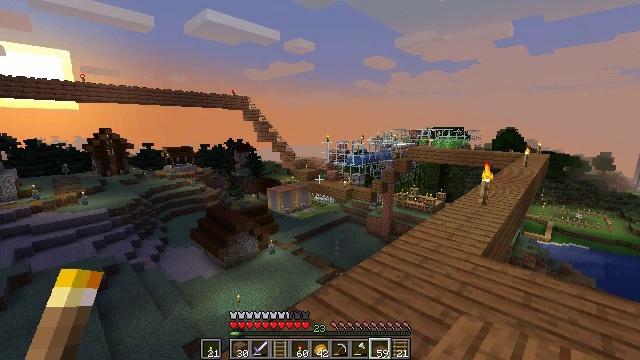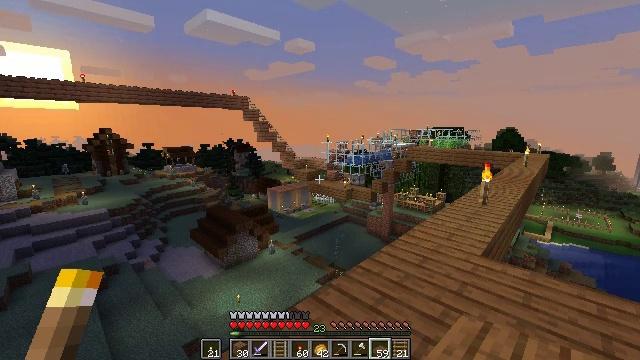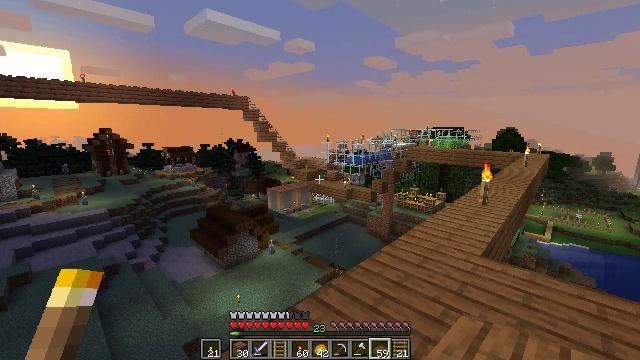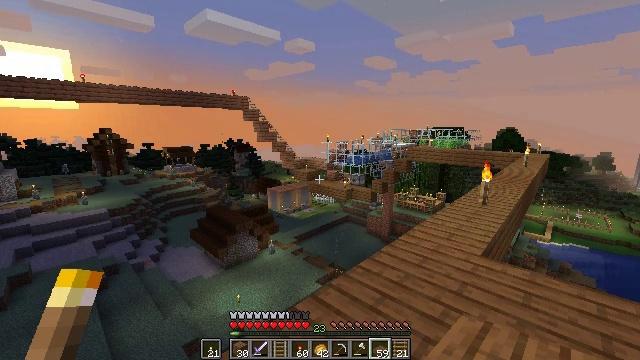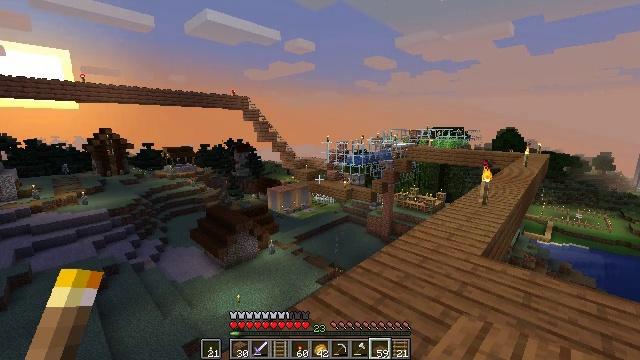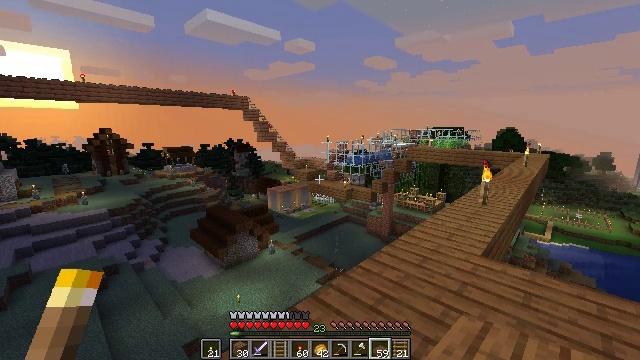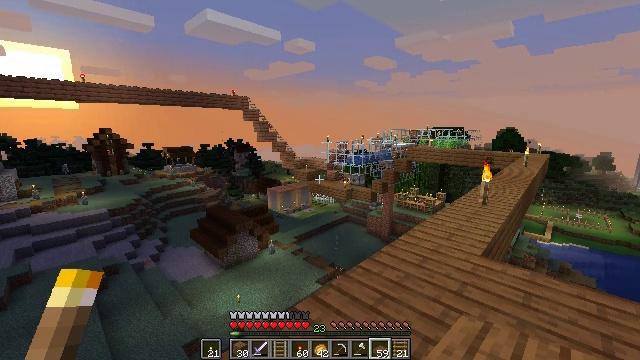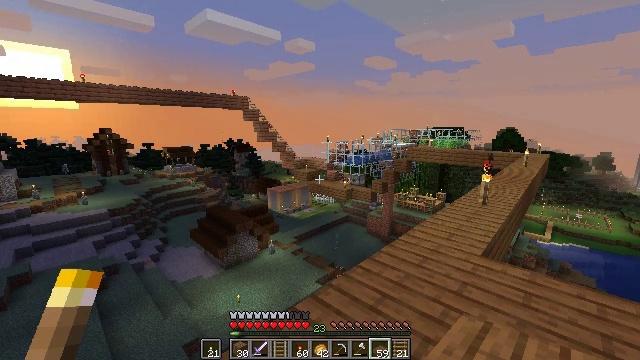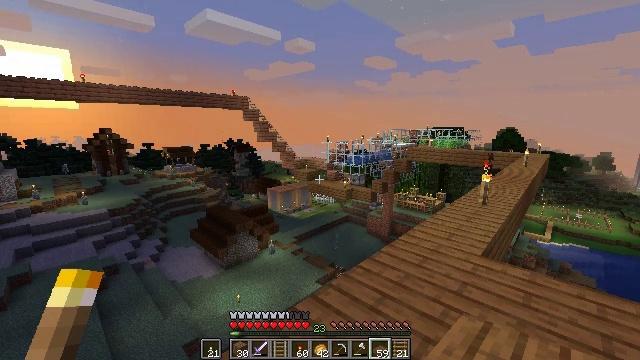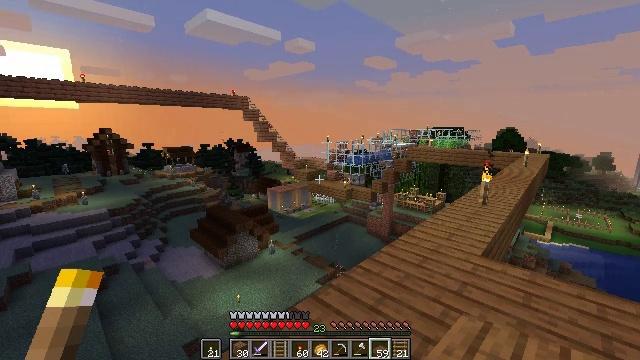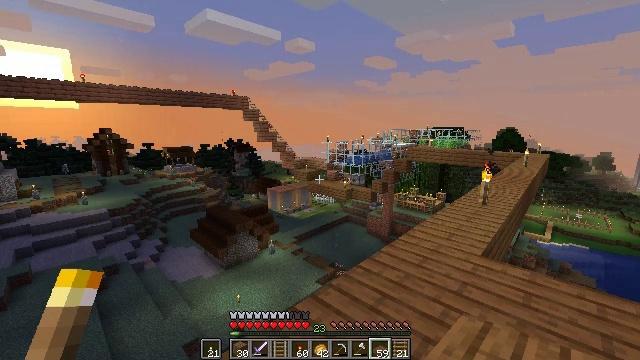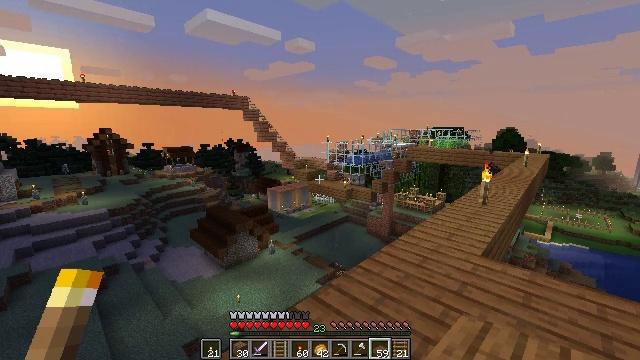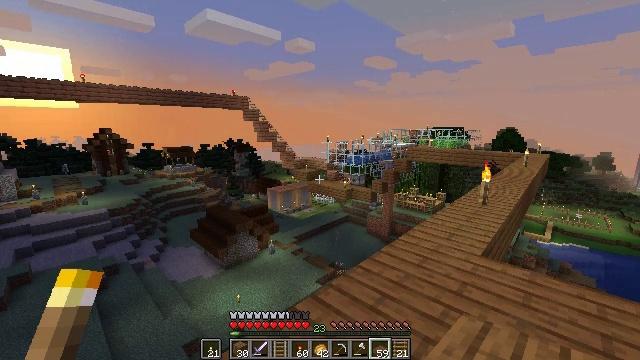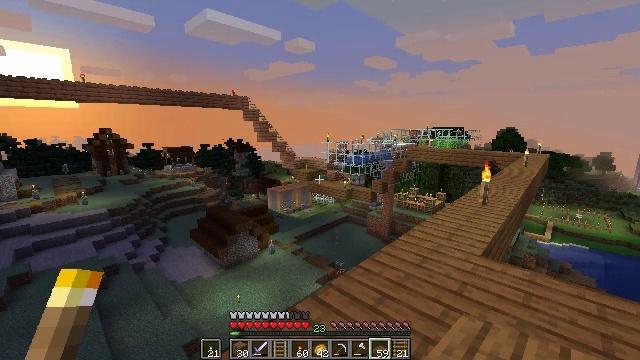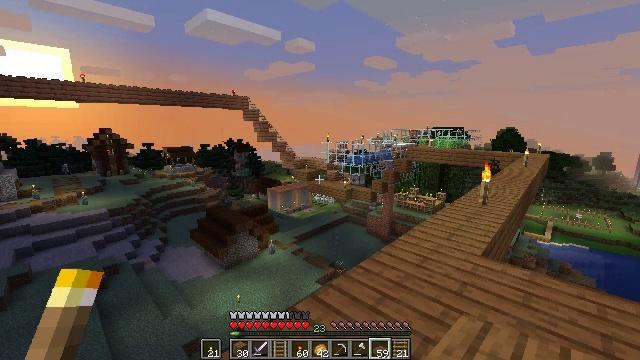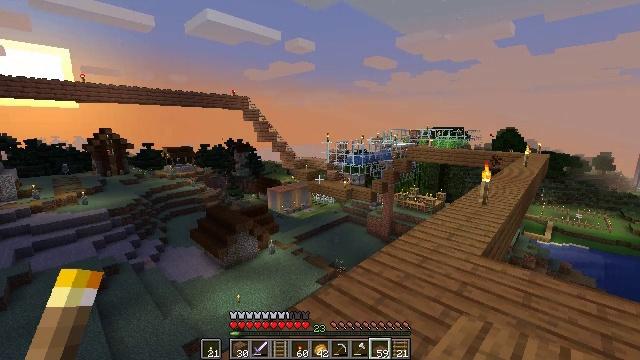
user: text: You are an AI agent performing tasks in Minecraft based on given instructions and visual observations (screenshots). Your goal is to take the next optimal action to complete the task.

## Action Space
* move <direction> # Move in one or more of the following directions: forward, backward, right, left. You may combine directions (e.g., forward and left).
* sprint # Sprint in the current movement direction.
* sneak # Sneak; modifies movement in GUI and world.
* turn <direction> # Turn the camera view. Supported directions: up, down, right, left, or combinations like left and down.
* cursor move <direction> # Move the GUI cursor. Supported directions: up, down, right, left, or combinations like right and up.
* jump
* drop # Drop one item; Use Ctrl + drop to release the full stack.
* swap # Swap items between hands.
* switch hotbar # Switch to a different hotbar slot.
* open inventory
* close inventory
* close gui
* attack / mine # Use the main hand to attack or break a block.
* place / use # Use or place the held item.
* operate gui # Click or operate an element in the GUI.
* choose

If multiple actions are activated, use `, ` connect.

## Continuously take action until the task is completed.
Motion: motion action
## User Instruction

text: Collect rails for building a railway.
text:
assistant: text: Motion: no_op
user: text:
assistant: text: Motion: no_op
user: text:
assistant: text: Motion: no_op
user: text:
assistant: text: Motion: no_op
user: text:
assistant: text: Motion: no_op
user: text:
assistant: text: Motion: no_op
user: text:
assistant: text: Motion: no_op
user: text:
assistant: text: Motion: no_op
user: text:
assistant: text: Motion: no_op
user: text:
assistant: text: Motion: no_op
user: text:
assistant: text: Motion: no_op
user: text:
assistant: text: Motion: no_op
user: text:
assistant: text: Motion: no_op
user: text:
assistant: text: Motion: no_op
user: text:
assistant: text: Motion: no_op
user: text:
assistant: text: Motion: no_op
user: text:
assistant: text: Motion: no_op
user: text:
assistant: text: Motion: no_op
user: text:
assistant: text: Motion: no_op
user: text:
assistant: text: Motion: no_op
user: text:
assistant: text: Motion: no_op
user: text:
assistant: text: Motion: no_op
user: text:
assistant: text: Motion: no_op
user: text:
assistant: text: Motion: no_op
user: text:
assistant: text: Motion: no_op
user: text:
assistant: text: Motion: no_op
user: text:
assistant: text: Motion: no_op
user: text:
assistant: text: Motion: no_op
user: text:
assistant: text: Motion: no_op
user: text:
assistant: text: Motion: no_op